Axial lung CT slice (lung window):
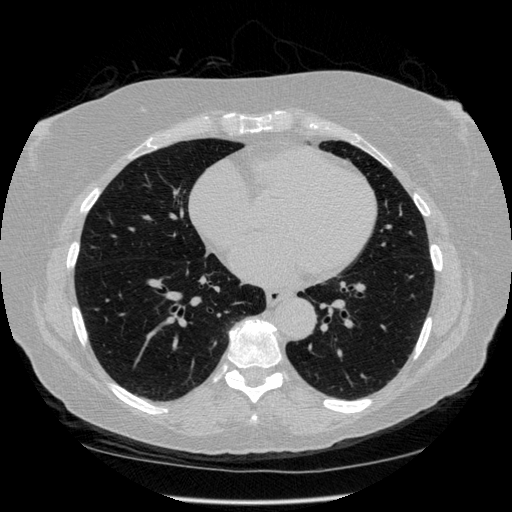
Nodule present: no